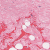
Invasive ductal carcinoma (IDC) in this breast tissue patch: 0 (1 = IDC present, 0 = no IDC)